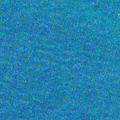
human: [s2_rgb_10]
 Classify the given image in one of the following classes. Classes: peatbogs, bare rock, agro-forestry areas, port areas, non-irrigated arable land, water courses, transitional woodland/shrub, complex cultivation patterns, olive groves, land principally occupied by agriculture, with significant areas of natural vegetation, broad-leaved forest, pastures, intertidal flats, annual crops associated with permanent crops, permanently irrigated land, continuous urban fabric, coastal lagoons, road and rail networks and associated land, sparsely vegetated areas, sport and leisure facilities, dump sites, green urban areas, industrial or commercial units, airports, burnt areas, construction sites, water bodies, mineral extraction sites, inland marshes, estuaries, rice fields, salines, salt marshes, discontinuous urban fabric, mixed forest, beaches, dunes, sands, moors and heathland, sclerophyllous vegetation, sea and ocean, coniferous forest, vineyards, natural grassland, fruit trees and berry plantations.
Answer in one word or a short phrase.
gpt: sea and ocean